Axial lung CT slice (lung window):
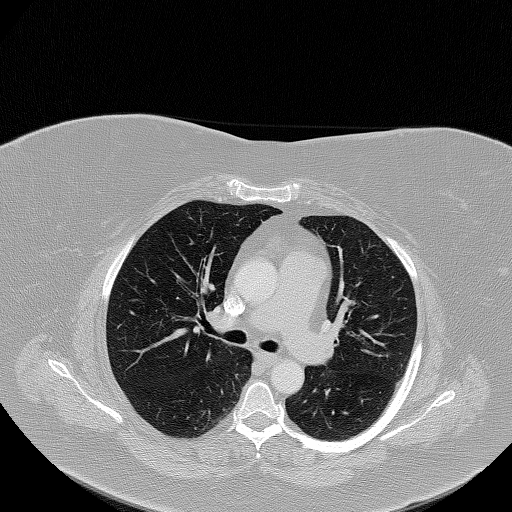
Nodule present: no